Field crop: maize
Growth stage: 1
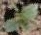
Species: datura